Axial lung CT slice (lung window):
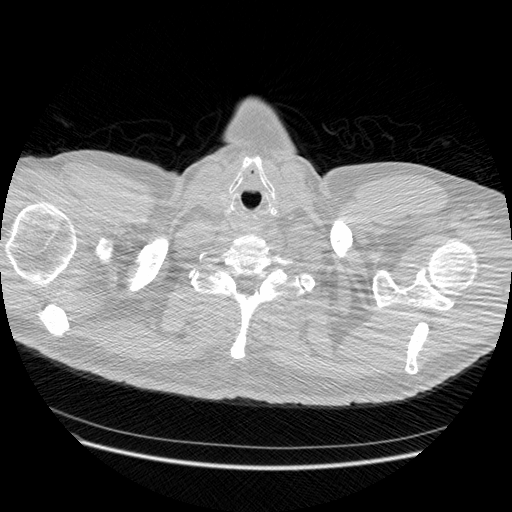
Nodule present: no